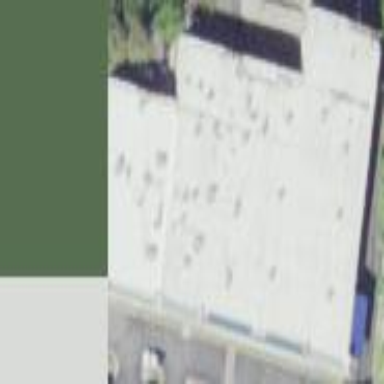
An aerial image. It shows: Commercial building.